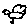
Label: bird